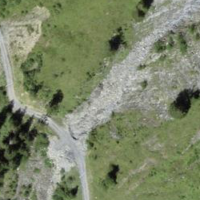
EUNIS habitat code: 23
Species observed at this site:
Parnassia palustris